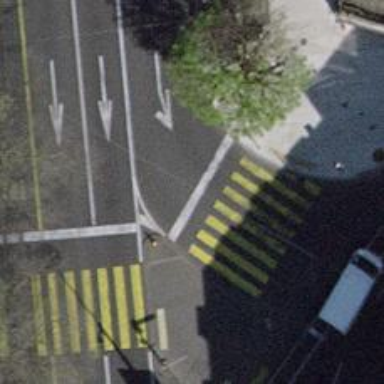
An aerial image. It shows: Road with traffic signals.